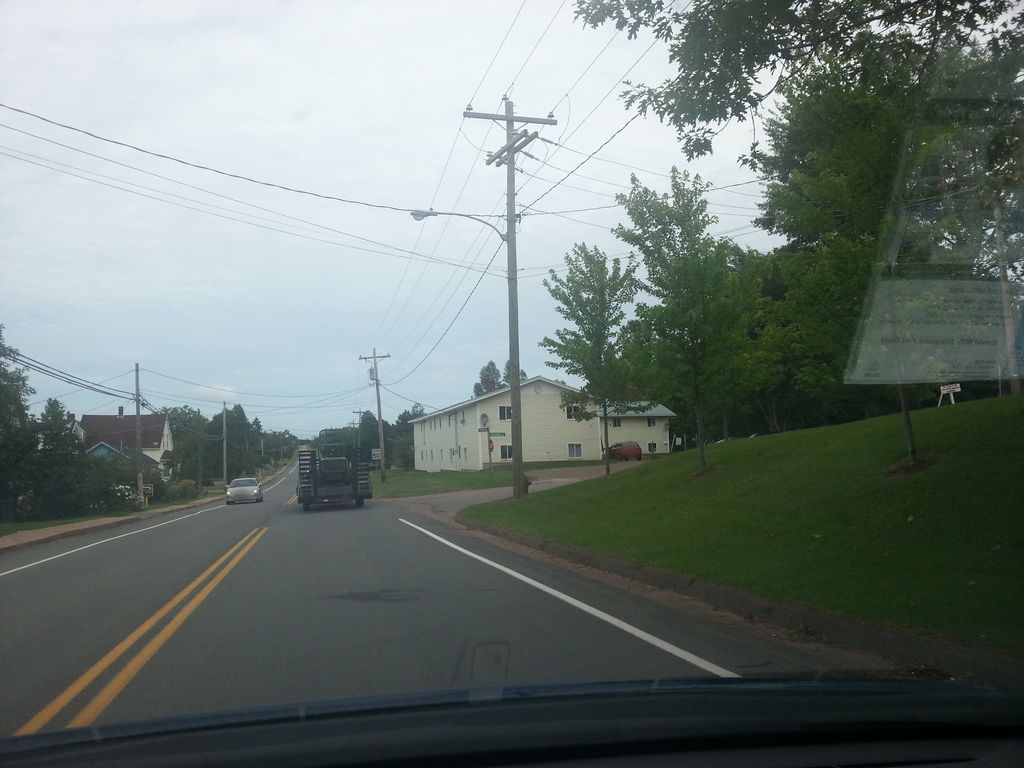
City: charlottetown